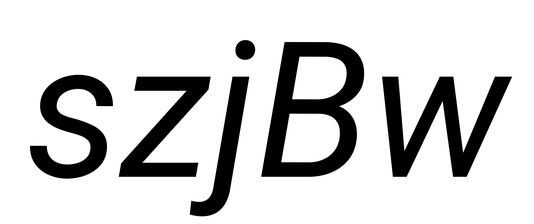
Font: Roboto-Italic_Italic